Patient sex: M
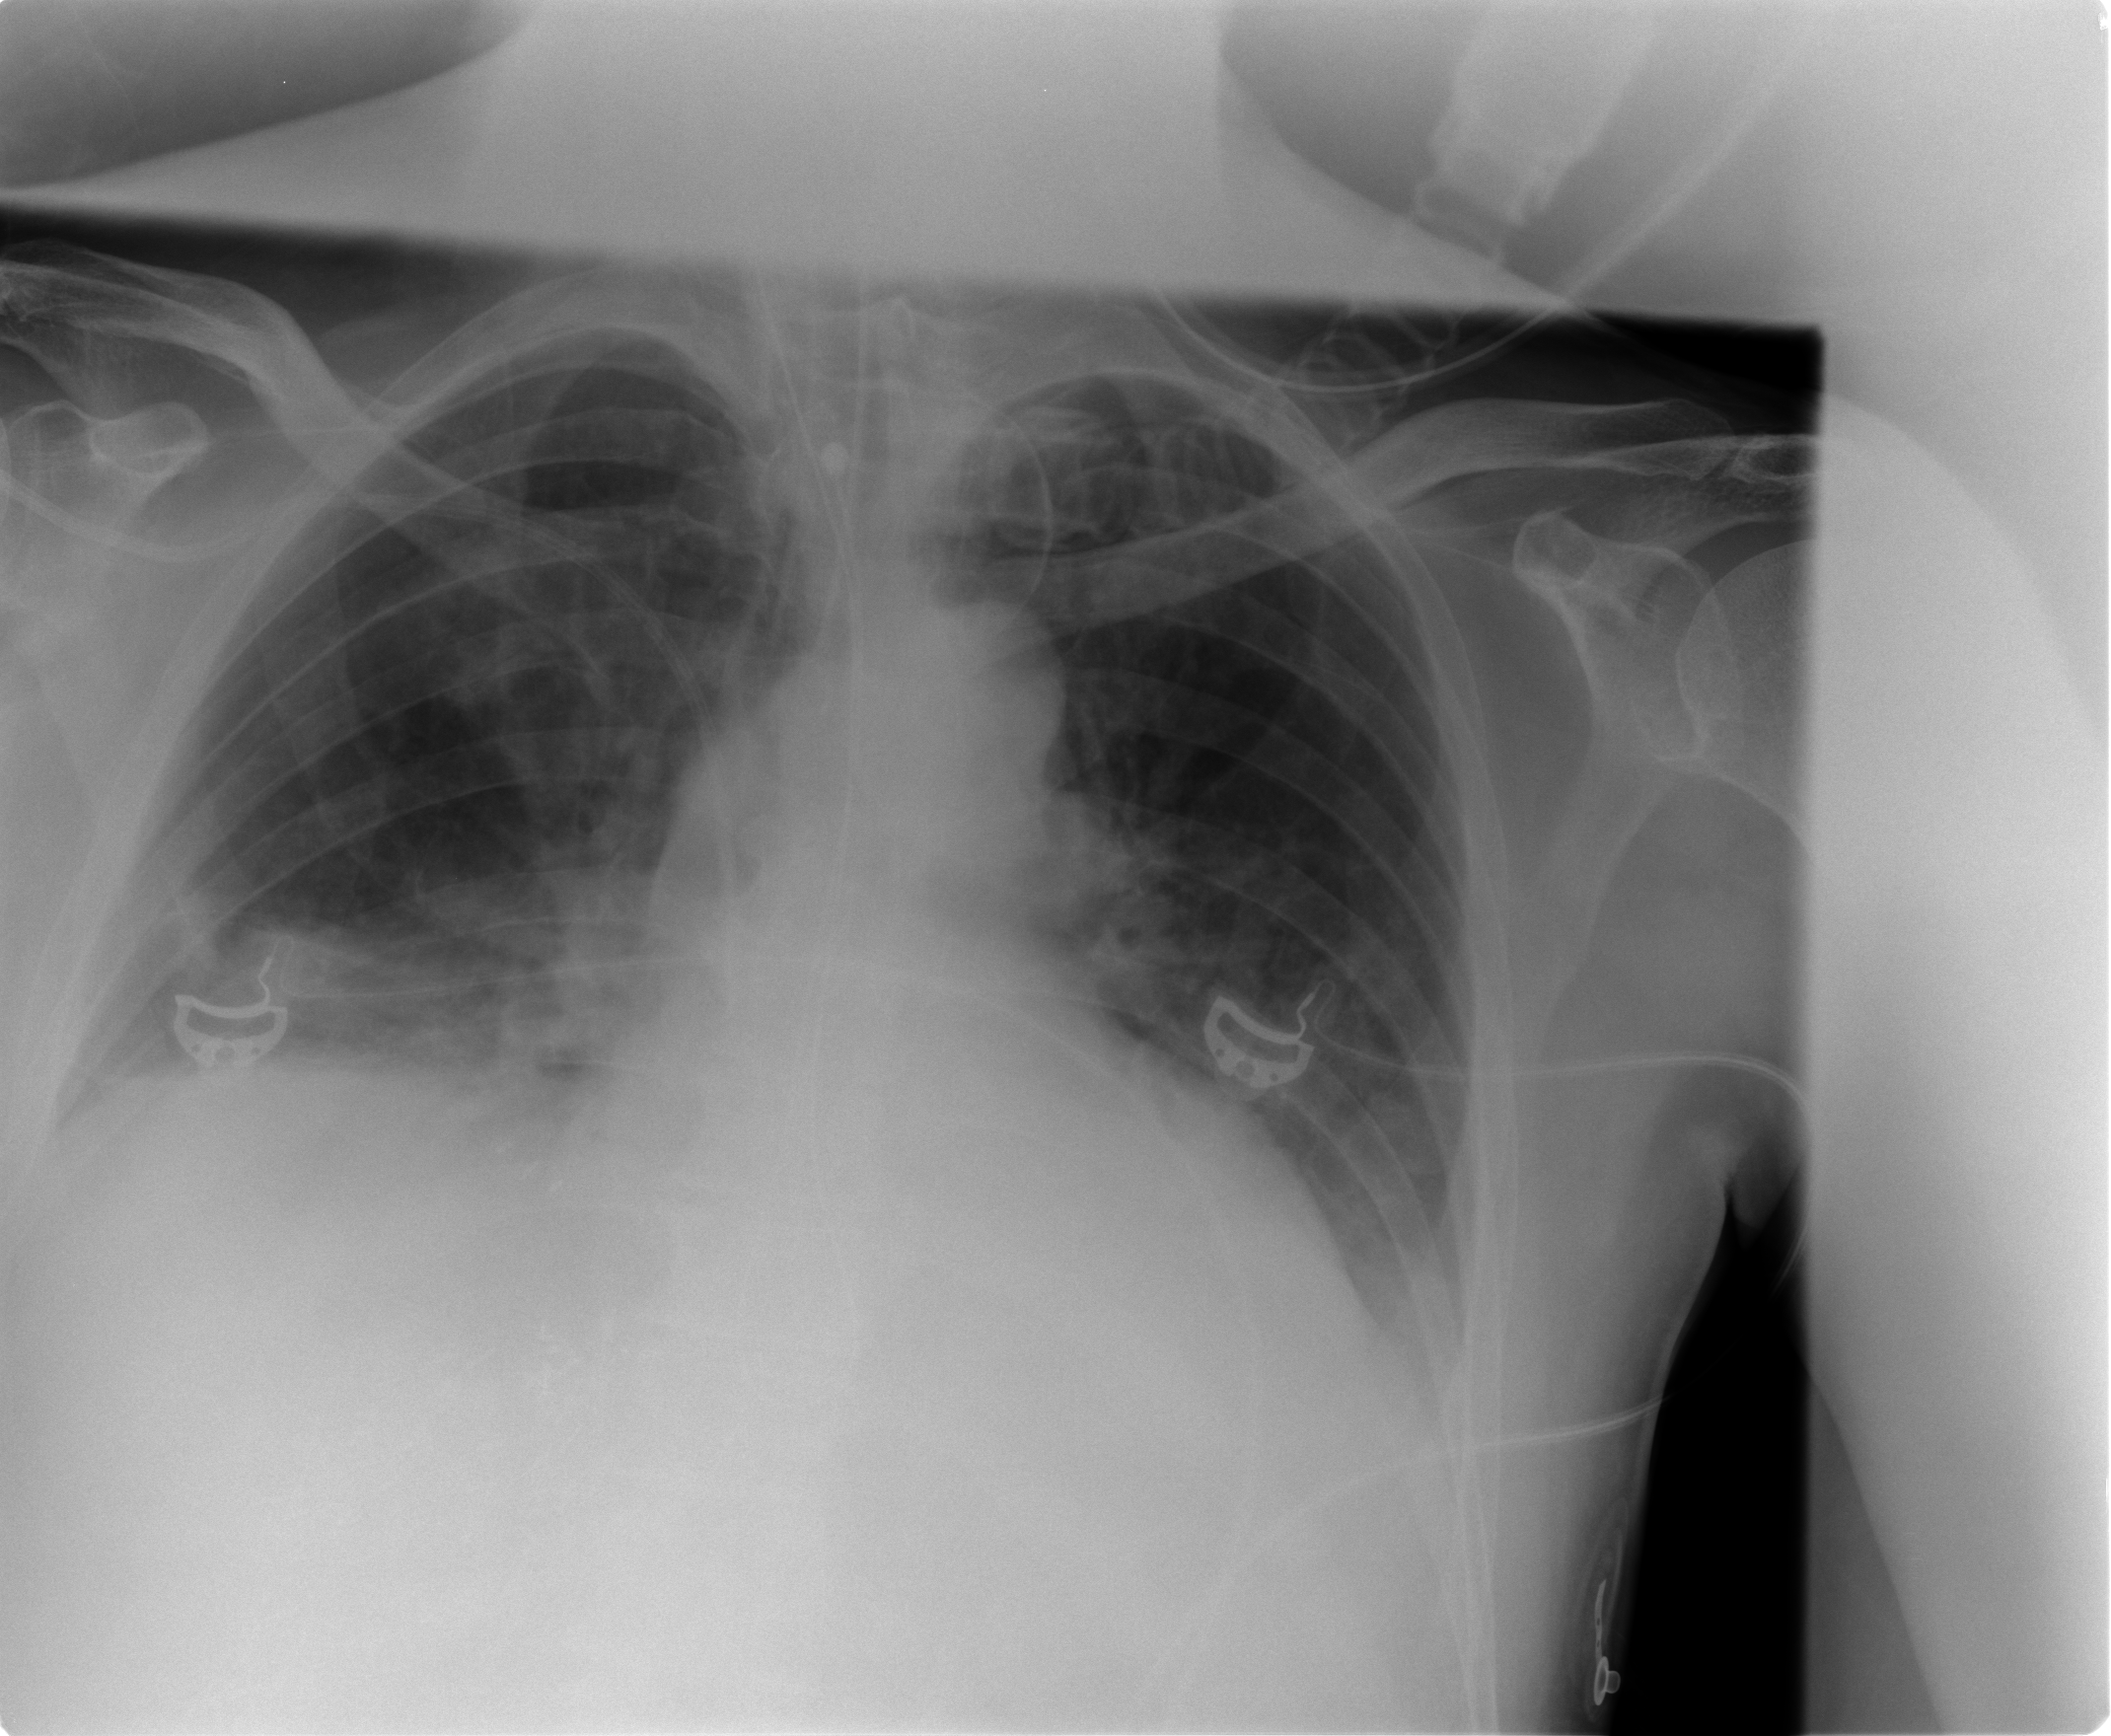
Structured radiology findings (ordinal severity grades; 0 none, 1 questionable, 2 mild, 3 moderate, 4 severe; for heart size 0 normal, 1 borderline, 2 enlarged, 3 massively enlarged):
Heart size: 1
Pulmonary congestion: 2
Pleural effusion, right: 2
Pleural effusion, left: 2
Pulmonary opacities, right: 0
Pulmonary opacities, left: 0
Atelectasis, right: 3
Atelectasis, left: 2